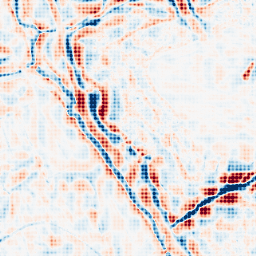
Category: wavelet
Decomposition family: wavelet_biorthogonal
Decomposition parameters: wavelet: bior4.4
level: 4
Upsampling method: sinc_blackman
Upsampling parameters: scale: 4
kernel_size: 4
Upsampling scale: 4